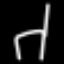
Label: chair